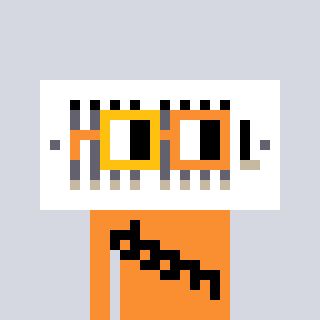
a pixel art character with square yellow and orange glasses, a vent-shaped head and a orange-colored body on a cool background